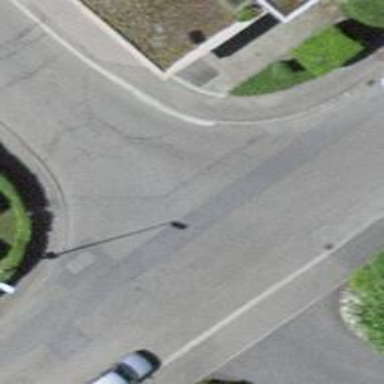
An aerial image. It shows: Residential road with asphalt surface. It has separate sidewalks on both sides.